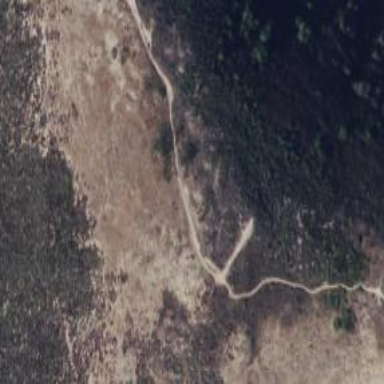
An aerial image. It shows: Path.